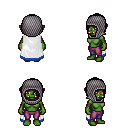
a pixel art fantasy rpg character, female body template, orc, green skin, white trimmed cape, magenta pants, green bangs hairstyle, chain hood, four views (front, back, left, right), 2x2 character sprite sheet, small pixel art, hard edges, no anti-aliasing